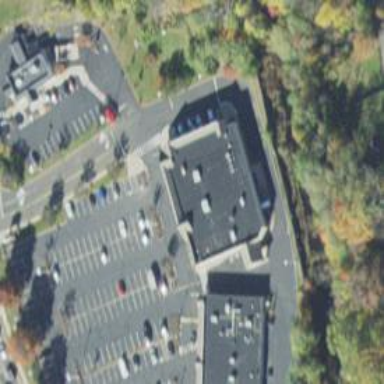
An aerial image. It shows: Pharmacy providing healthcare services.